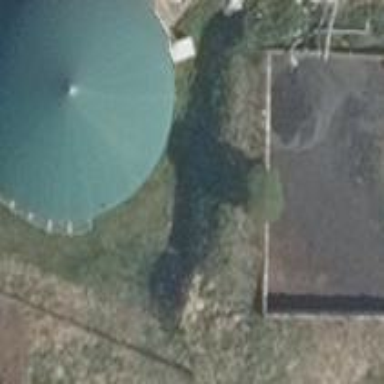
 serving as digester building with power generator."